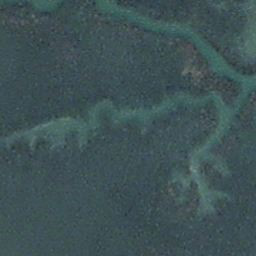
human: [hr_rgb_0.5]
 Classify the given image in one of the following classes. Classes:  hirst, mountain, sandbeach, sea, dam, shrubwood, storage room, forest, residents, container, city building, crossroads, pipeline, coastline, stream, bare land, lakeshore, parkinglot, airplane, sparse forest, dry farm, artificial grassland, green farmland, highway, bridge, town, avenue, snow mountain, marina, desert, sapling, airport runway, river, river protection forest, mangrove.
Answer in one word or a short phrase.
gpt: stream